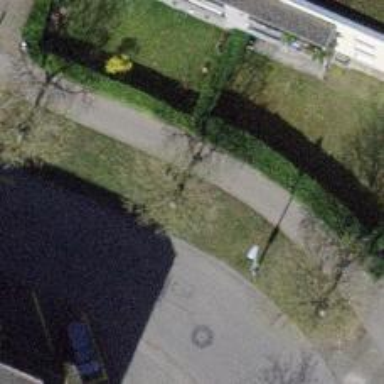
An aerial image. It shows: Avenue of trees.